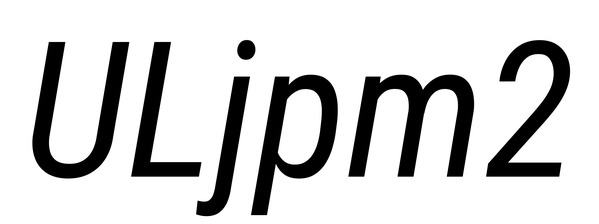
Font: Roboto-Italic_Condensed_Italic